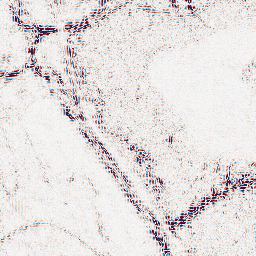
Category: wavelet
Decomposition family: wavelet_biorthogonal
Decomposition parameters: wavelet: bior5.5
level: 2
Upsampling method: lanczos
Upsampling parameters: scale: 2
Upsampling scale: 2